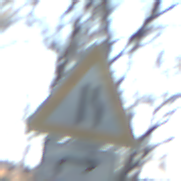
Verkehrszeichen: EinseitigVerengteFahrbahnRechts
Zusatzzeichen unten: RichtungsangabeDurchPfeile5
Umgebung: Outdoor, Nature
Tageszeit: SunriseSunset
Wetter: Clear
Licht: Natural
Jahreszeit: Winter
Kontrast: LowContrast